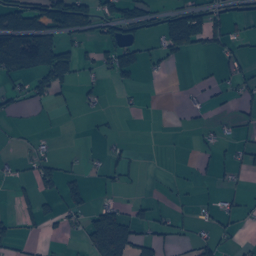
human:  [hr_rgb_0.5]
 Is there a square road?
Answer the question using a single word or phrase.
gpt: no

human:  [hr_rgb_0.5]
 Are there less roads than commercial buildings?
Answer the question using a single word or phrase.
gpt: no

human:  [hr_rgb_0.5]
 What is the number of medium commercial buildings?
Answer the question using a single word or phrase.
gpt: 0

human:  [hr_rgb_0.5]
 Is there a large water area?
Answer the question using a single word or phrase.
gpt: yes

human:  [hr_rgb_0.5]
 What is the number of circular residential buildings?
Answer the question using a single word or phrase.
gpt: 2

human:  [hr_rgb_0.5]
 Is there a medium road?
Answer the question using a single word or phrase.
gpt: no

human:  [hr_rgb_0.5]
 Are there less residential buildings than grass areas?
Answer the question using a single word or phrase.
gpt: no

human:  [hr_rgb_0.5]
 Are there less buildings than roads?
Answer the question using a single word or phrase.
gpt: no

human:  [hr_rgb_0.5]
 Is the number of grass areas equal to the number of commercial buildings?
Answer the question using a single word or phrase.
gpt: no

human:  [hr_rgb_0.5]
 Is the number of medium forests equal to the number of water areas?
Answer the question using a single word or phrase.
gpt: no

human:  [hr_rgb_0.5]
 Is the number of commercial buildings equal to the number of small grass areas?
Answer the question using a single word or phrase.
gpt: no

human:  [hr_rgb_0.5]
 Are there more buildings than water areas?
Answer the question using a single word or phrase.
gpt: yes

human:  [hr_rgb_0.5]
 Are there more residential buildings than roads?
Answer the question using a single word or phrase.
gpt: yes

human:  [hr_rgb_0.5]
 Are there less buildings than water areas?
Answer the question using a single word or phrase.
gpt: no

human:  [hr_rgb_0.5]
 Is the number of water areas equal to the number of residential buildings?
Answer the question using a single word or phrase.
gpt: no

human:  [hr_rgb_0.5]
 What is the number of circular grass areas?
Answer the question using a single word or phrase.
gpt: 0

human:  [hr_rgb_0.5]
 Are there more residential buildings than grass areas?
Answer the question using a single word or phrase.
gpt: yes

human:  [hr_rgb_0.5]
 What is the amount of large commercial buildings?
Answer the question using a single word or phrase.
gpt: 0

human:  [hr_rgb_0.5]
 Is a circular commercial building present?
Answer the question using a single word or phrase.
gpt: no

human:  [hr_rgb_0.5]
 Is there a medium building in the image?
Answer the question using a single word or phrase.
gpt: yes

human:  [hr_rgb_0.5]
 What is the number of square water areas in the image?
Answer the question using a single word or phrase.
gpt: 1

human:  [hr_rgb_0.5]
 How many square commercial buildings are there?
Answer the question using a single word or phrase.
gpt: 0

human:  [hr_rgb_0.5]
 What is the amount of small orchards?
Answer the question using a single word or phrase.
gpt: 0

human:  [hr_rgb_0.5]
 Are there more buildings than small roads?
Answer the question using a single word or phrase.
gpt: yes

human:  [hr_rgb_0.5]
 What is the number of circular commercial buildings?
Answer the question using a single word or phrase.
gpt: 0

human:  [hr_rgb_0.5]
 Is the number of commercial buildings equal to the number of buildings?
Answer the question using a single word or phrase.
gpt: no

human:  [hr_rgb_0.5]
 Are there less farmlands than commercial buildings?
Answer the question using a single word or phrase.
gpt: no

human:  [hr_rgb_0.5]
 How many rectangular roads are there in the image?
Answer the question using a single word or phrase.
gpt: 0

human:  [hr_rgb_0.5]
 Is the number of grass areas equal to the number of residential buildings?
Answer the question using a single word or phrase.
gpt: no

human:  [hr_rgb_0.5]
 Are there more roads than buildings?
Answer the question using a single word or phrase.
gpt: no

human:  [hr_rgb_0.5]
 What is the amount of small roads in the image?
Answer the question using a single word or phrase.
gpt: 114

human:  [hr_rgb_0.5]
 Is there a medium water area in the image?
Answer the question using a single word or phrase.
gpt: no

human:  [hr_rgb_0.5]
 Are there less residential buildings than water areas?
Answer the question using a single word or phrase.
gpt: no

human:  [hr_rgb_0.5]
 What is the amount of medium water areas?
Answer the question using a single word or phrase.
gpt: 0

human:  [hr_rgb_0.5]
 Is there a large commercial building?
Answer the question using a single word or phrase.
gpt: no

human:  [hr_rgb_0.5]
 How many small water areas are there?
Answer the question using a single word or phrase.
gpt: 14